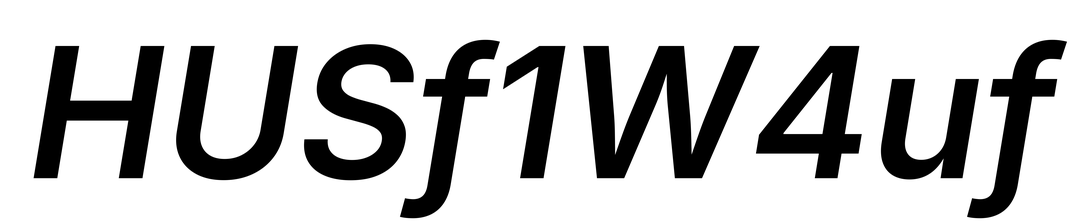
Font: Inter-Italic_SemiBold_Italic